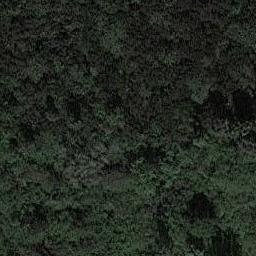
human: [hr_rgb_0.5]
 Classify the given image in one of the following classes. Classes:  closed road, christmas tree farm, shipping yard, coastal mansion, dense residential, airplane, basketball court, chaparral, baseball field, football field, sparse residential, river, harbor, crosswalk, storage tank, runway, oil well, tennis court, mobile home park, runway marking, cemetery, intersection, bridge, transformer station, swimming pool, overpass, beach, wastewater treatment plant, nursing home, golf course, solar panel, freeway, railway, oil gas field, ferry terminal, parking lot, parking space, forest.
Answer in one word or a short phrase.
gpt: forest